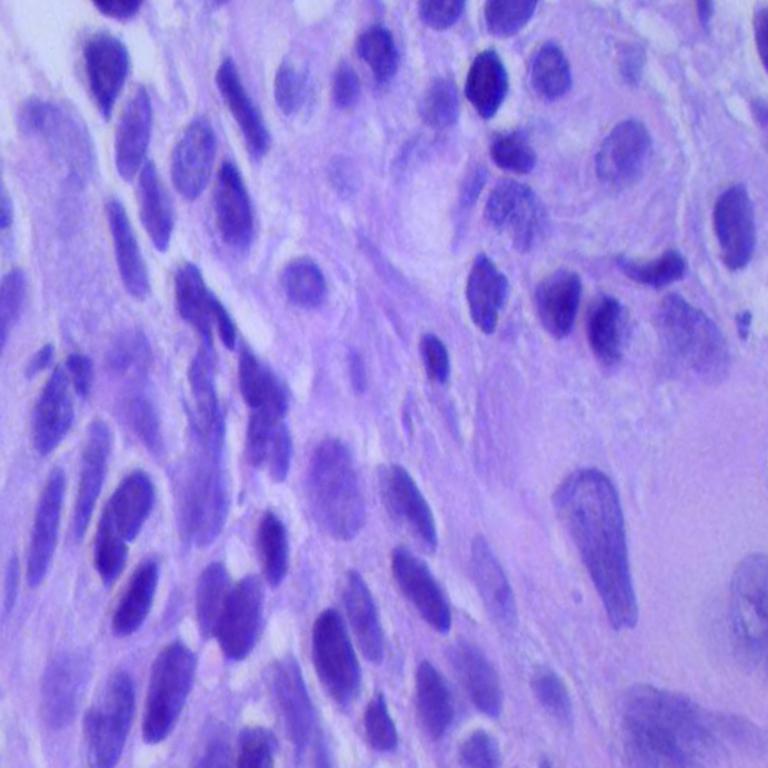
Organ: lung
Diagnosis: squamous carcinomas